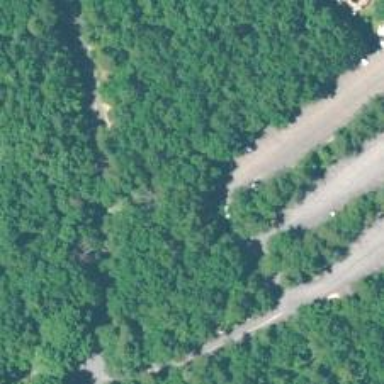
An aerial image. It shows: Asphalt path with excellent trail visibility.